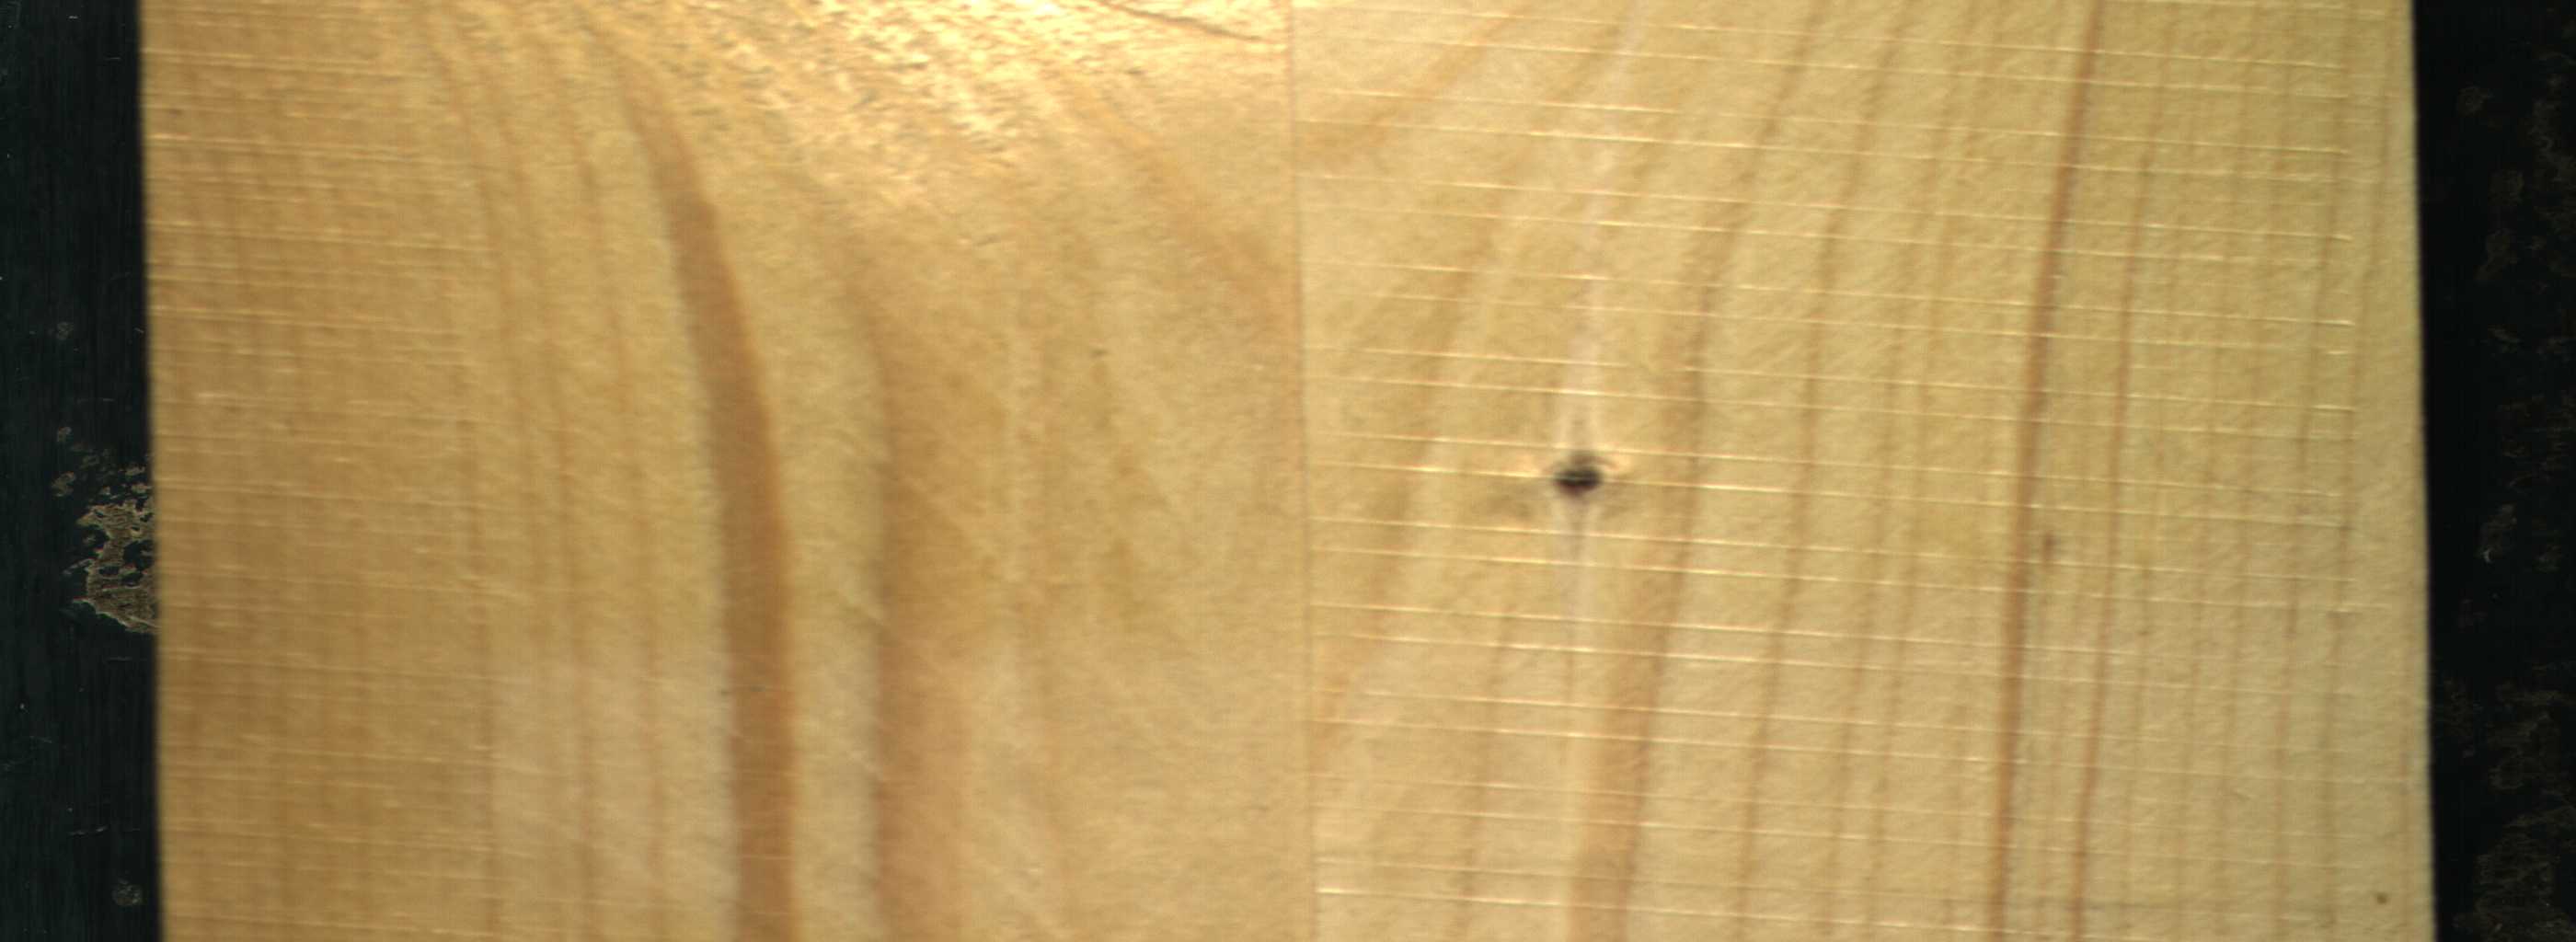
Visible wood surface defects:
Live_Knot